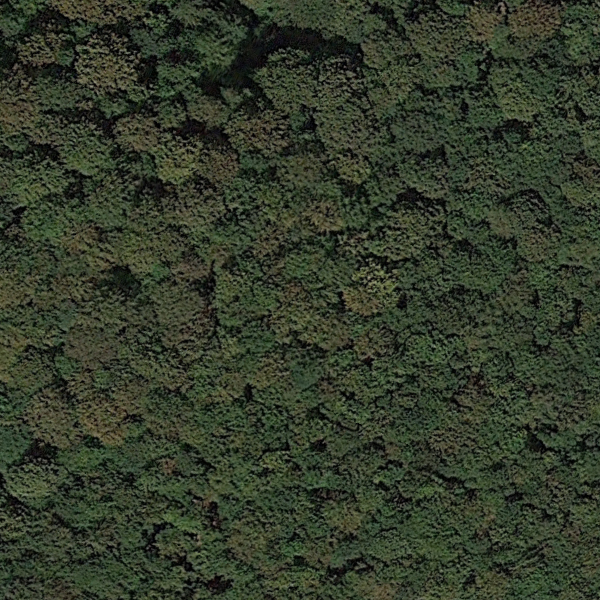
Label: Forest